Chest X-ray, PA view. Patient: 48 years old, sex F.
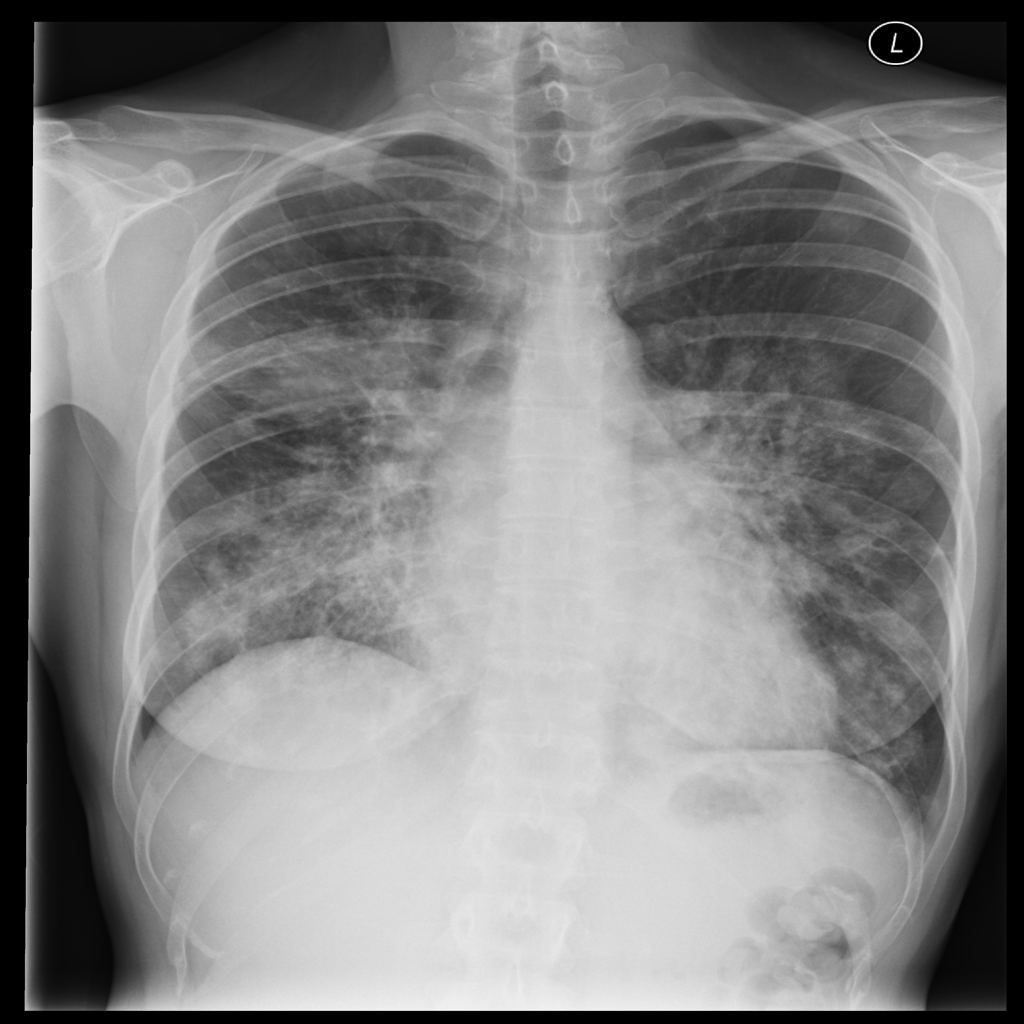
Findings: Cardiomegaly, Effusion, Mass